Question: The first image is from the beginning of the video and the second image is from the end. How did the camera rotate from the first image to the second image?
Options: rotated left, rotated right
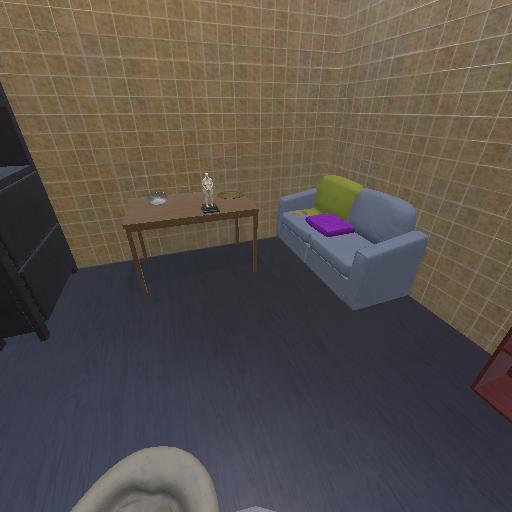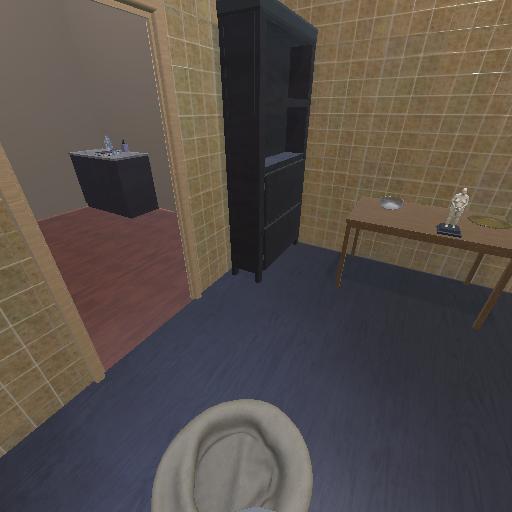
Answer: rotated left